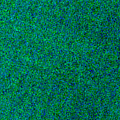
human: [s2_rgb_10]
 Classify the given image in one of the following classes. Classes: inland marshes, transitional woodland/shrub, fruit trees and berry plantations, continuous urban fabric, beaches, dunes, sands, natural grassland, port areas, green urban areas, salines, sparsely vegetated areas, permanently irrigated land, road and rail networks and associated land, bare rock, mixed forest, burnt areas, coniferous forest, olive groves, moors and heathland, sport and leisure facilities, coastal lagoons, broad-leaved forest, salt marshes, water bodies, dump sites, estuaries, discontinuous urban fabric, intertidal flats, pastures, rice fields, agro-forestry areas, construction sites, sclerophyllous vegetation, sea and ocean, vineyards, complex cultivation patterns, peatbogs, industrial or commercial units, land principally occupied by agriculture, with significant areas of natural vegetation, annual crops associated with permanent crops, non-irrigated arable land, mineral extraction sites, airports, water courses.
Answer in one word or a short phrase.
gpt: sea and ocean